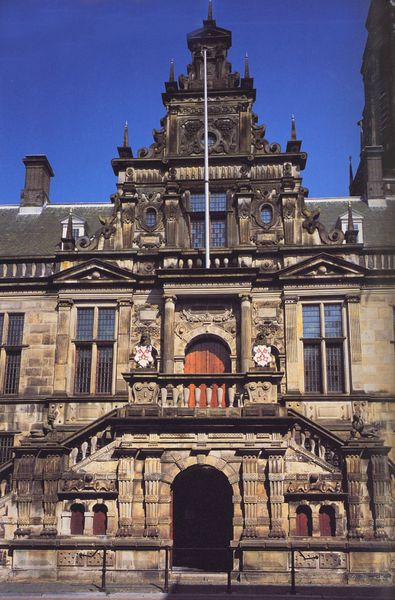
Titel: Leiden, Fassade des Stadhuis
Standort: Leiden (EU - NL)
Schlagwörter: blau, himmel, fenster, frankreich, säule, säulen, tür, weiss, dach, gebäude, haus, schloss, architektur, barock, sockel, renaissance, kamin, fassade, fahne, flagge, mast, giebel, rundbogen, fahnenmast, treppe, treppen, geländer, stufen, tor, foto, fotografie, eingang, balustrade, rathaus, photo, portal, wappen, sandstein, freitreppe, himel, stange, foro, fahnenstange, fialen, baluster, ziergiebel, renaissancegiebel